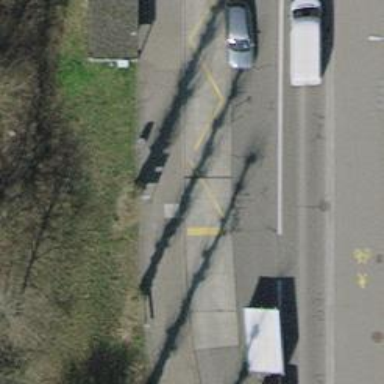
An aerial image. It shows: Platform with shelter for public transport.